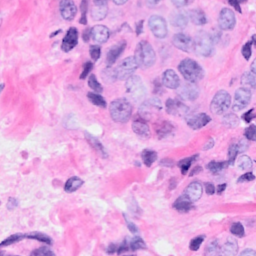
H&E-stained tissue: Breast